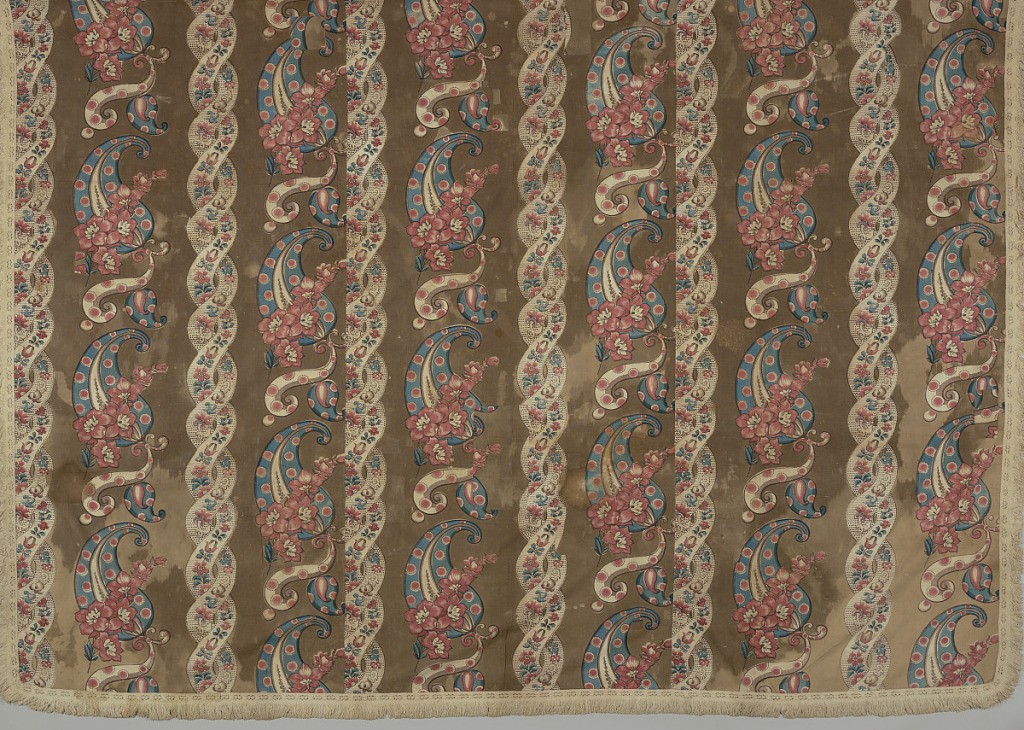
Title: Bedcover
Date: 1850–1900
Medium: cotton Technique: printed by engraved roller on plain weave; woven tape with weft fringe
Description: Unlined bed cover make up of three lengths of printed fabric with white fringe sewn to four sides. Pattern composed of two vertical elements: the wider a tear drop shape with bent top and flowers and the other two twined ribbons with a flower pattern. Background is light brown. Two groups of verticals are half dropped to fill width of fabric, but the pattern is wider than this fabric.